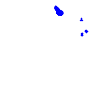
Particle: electron